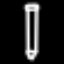
Label: pencil